Interaction volume radius: 10 \u00c5
Interaction volume height: 40 \u00c5
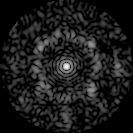
Disorder parameter: 0.6973